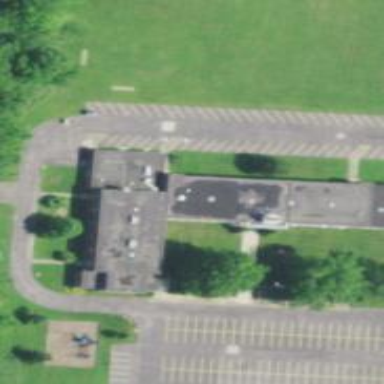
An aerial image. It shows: School building.